Question: Error:
'''
Execution failed for task ':app:processDebugResources'.
com.android.ide.common.process.ProcessException: Failed to execute aapt
'''
Below screenshot

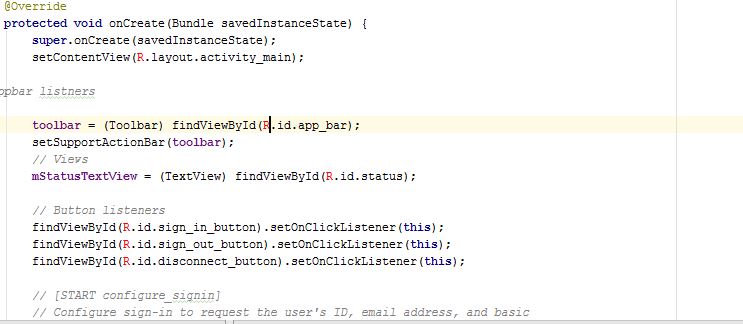
Answer: It is usually Gradle version issues. If latest Gradle also does not work, make sure your application goes through Rebuilding/Clean project process. Sometimes amending the Gradle with right version doesn't work because of old cache.